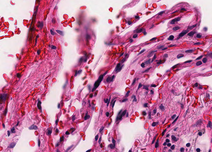
Tumor epithelial tissue: no
Tumor-associated stroma tissue: yes
Normal tissue: no